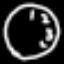
Label: clock